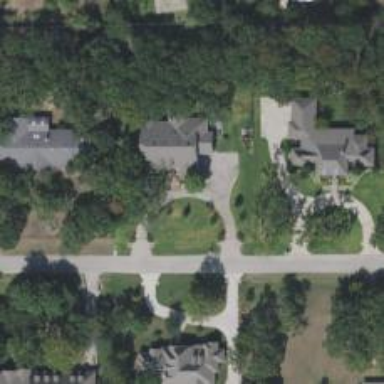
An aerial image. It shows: Driveway leading to service road.